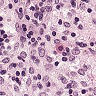
Metastatic tissue present: no